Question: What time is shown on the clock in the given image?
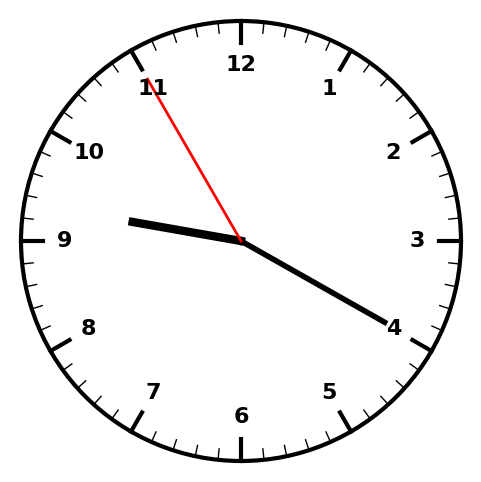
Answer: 09:19:55